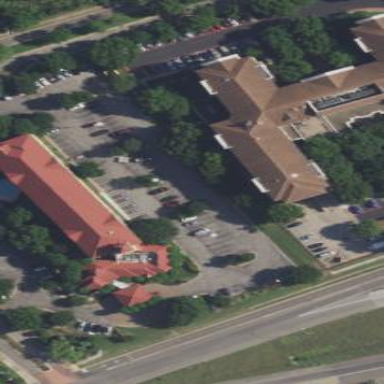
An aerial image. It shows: Hotel building.